Field crop: maize
Growth stage: 2
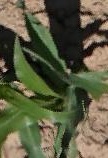
Species: maize